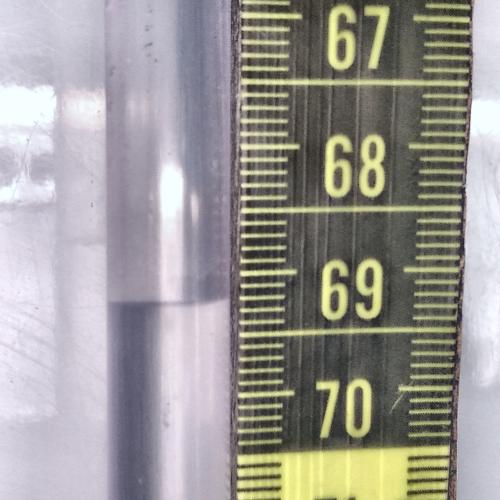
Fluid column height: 69.2 cm